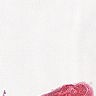
Metastatic tissue present: no